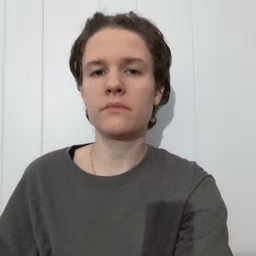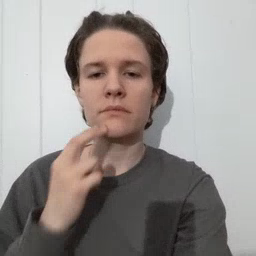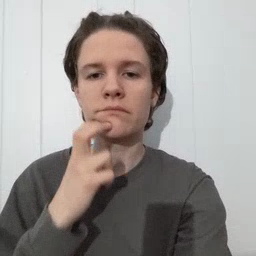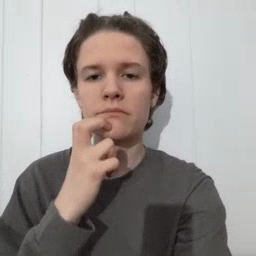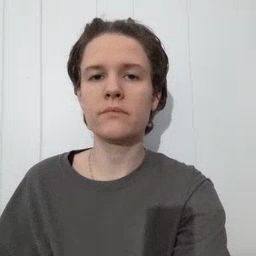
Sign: gum